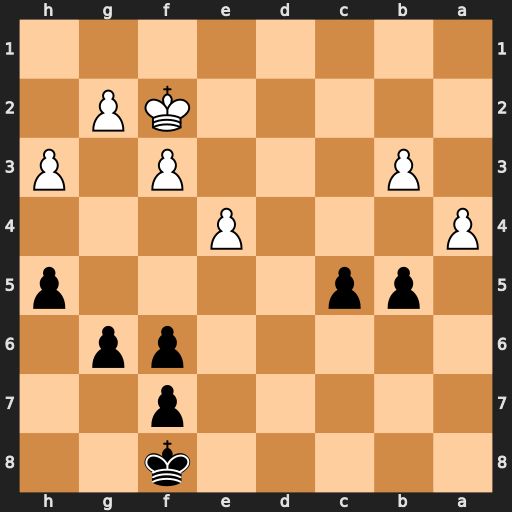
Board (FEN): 5k2/5p2/5pp1/1pp4p/P3P3/1P3P1P/5KP1/8
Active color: b
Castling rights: -
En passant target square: -
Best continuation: c4 a5 cxb3